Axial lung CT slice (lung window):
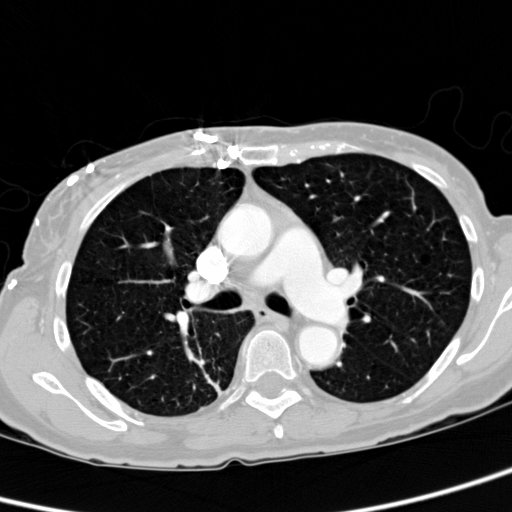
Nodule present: no